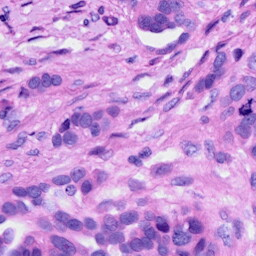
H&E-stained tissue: Ovarian